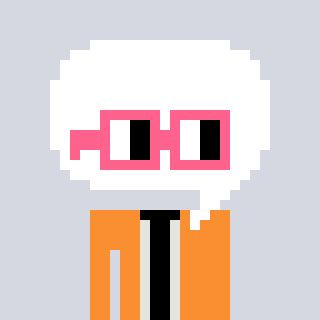
a pixel art character with square pink glasses, a speech bubble-shaped head and a orange-colored body on a cool background